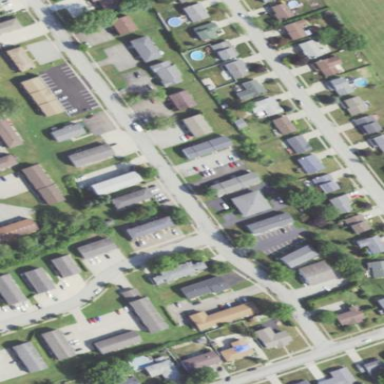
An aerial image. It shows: Neighborhood.